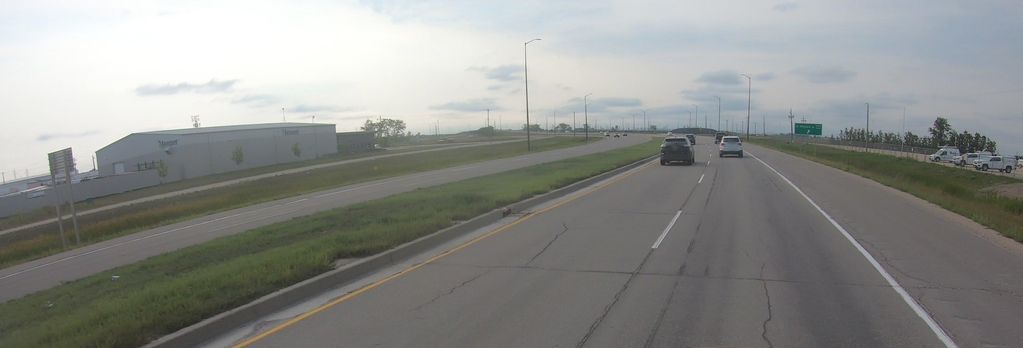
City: winnipeg